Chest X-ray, AP view. Patient: 21 years old, sex M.
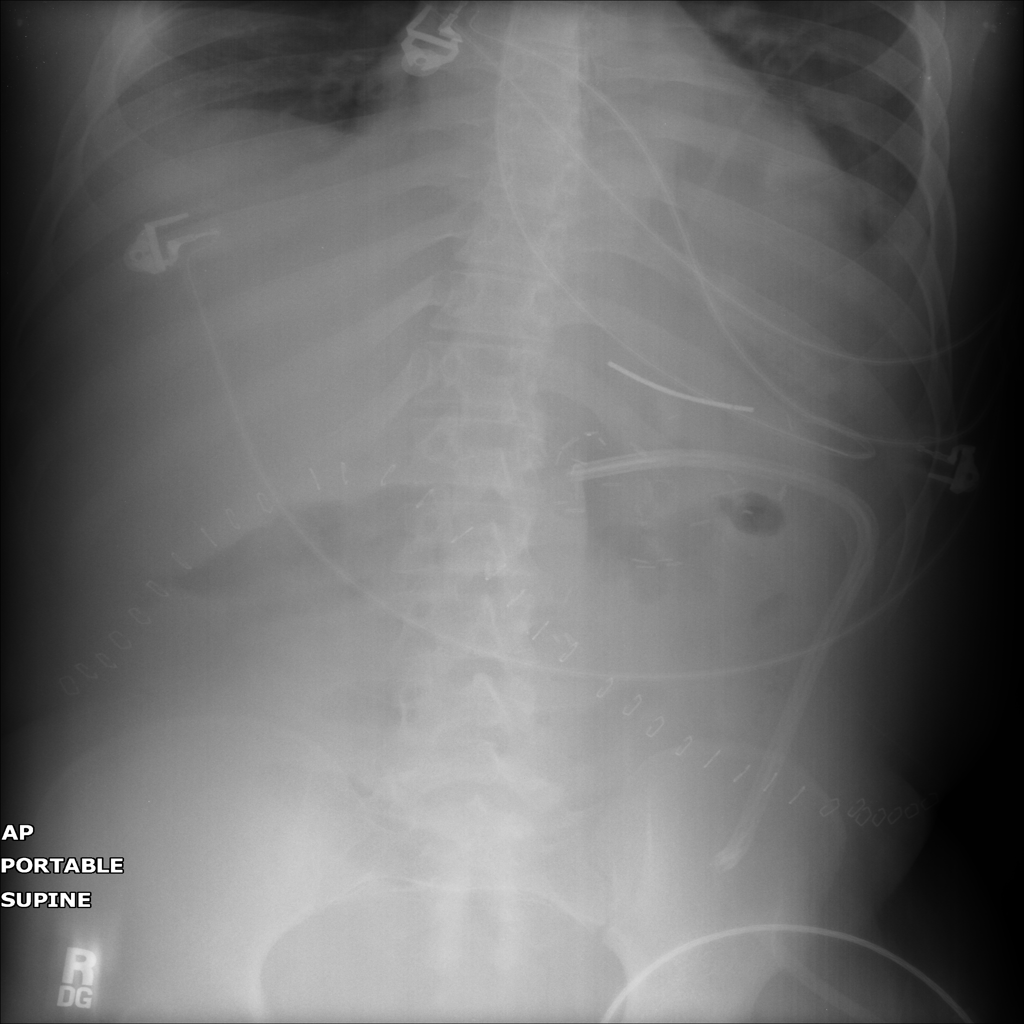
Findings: Atelectasis, Effusion